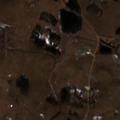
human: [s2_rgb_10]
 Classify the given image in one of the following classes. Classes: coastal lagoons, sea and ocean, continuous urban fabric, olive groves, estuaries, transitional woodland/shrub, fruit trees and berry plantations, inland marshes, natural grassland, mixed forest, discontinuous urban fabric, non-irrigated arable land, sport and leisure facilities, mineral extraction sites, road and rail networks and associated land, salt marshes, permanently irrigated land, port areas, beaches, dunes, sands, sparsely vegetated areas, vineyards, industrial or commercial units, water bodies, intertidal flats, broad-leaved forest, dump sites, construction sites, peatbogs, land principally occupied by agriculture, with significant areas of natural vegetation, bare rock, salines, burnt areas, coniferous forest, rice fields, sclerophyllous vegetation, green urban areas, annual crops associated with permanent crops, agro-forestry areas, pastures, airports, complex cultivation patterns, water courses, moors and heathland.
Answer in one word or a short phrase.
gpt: non-irrigated arable land, pastures, land principally occupied by agriculture, with significant areas of natural vegetation